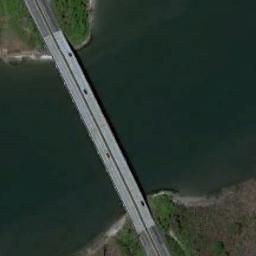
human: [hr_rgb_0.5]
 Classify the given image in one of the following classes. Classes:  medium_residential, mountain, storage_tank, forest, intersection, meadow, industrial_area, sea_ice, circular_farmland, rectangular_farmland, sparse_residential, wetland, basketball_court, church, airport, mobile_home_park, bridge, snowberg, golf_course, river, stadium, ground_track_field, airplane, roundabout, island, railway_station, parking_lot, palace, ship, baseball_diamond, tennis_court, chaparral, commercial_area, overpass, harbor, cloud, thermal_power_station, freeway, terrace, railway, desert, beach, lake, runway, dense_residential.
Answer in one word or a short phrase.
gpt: bridge